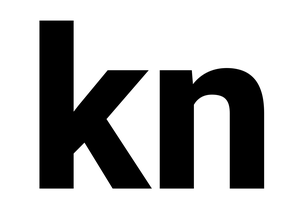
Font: Roboto_ExtraBold